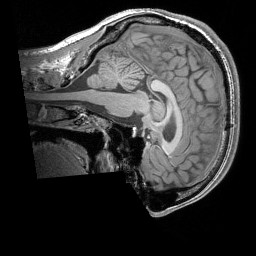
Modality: T1w
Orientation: sagittal
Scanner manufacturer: siemens
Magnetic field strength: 3 T
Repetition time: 1.83 s
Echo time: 0.00303 s